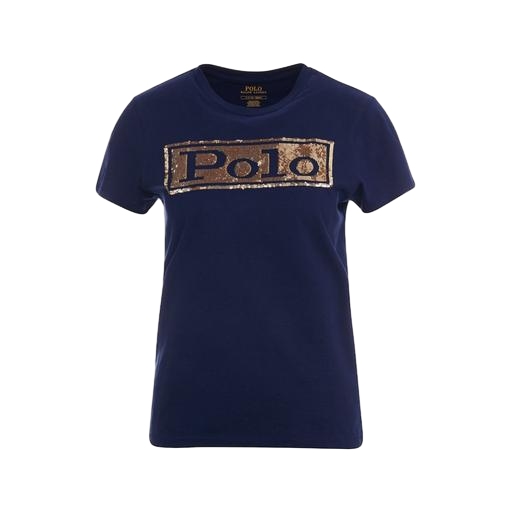
blue sequined polo top, blue skinny-fit stretch polo shirt, polo t, white background